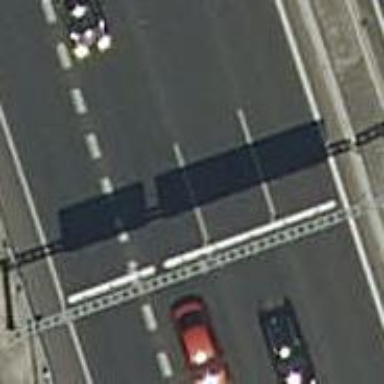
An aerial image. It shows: Motorway junction.